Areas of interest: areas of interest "Tianjin Zhen Dong Heavy Machinery"
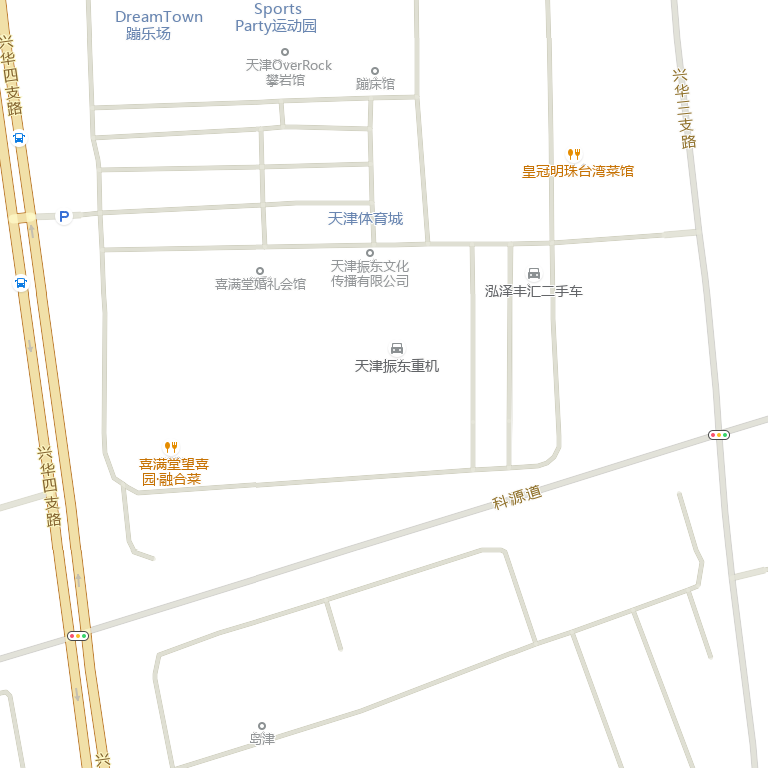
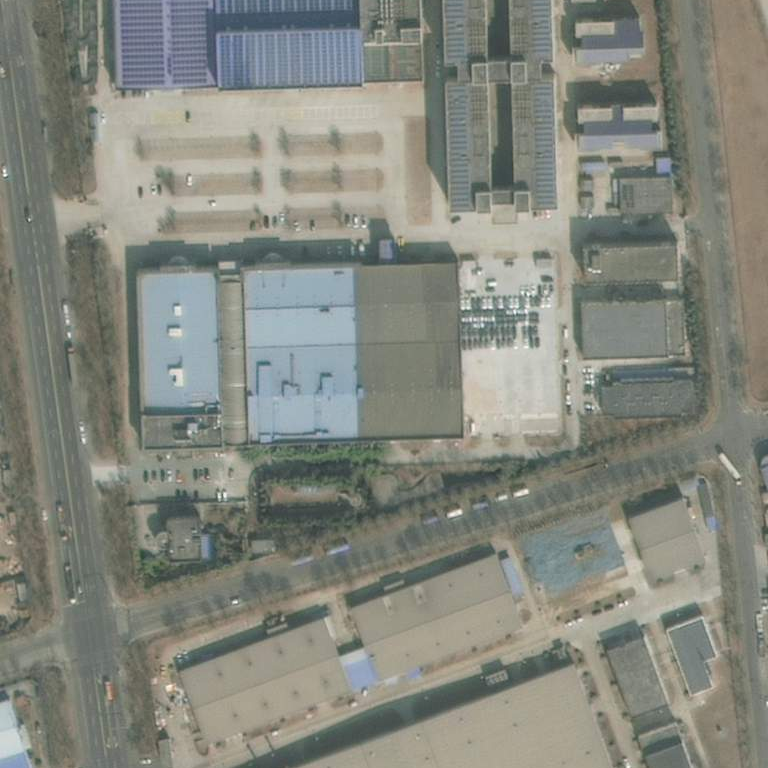